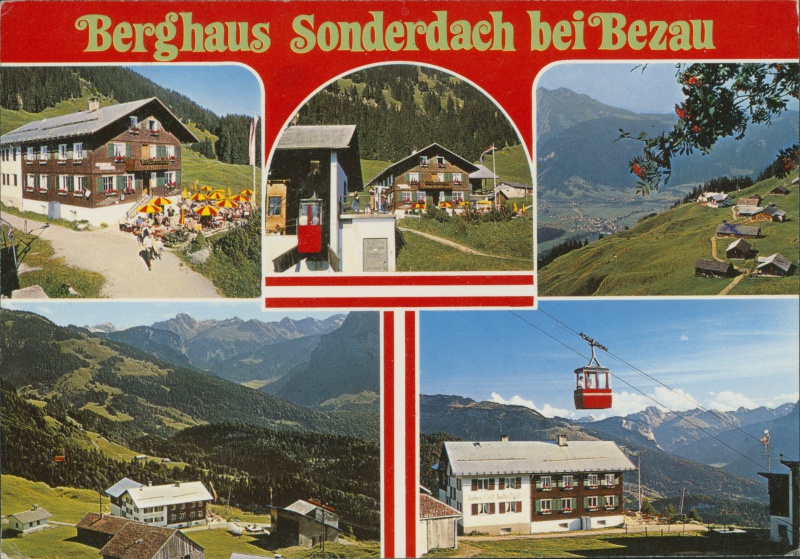
Institution: Gemeindearchiv Bezau
Schlagwörter: blau, himmel, weiß, bäume, gelb, grün, landschaft, menschen, fenster, zimmer, ausblick, haus, rot, sonnenschirm, weg, alt, häuser, natur, hütte, wege, wiesen, gold, tal, wald, arbeit, terrasse, farbig, schrift, sommer, bilder, fotos, berge, farben, gebirge, dorf, dächer, schornsteine, alm, hütten, platz, hotel, panorama, bergdorf, spießig, wandern, alpen, geld, urlaub, täler, ferien, österreich, karte, etagen, frühstück, baüme, postkarte, genuss, berghütte, bergwiese, gasthaus, motive, sonnenschirme, tourismus, ansichtskarte, gondel, bergwald, grußkarte, kulturlandschaft, alpenland, postkarten, kapsel, jause, bergbahn, lift, almen, seilbahn, erhohlung, berghaus, vogelbeeren, zersiedelung, bezau, pension, auszeit, fremdenverkehr, sonderlach, berggaststätte, "tourismuswerbung"+, "urlaub"+, "wandern"+, postenkarte, sonderbach, sonderdach, sanderdach, haüse, freizeitangebote, seilrutsche, rot weiß rot